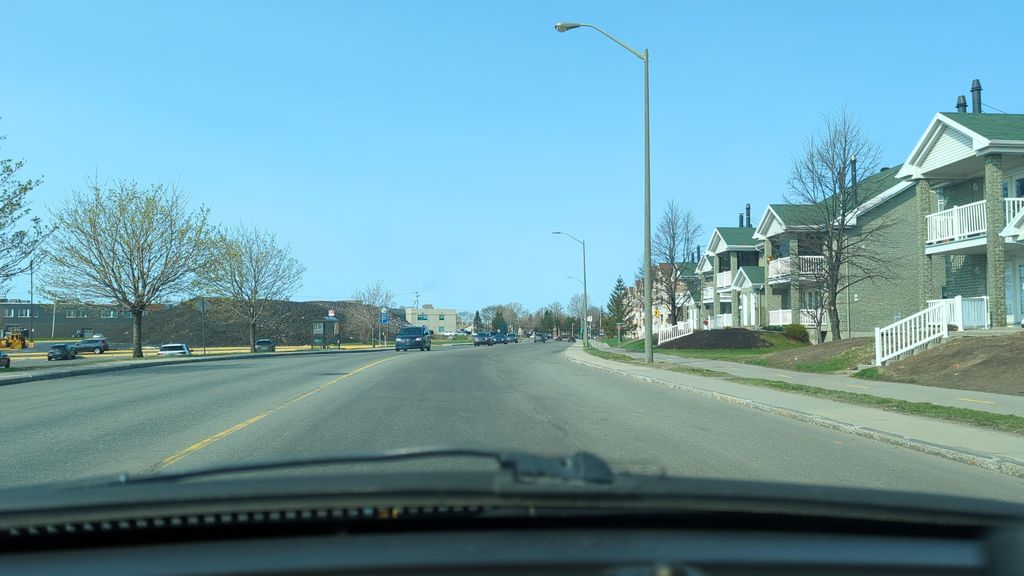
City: quebec_city